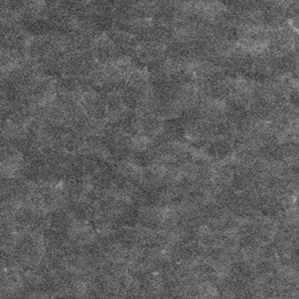
Label: frost